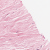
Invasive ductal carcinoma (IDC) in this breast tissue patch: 0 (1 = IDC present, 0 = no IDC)